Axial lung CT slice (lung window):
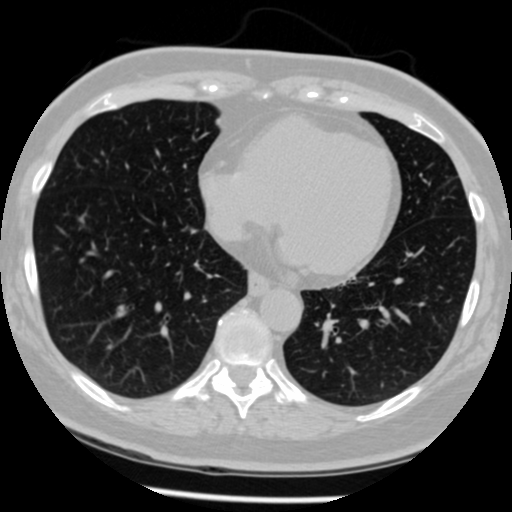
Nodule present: no